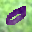
Label: 0